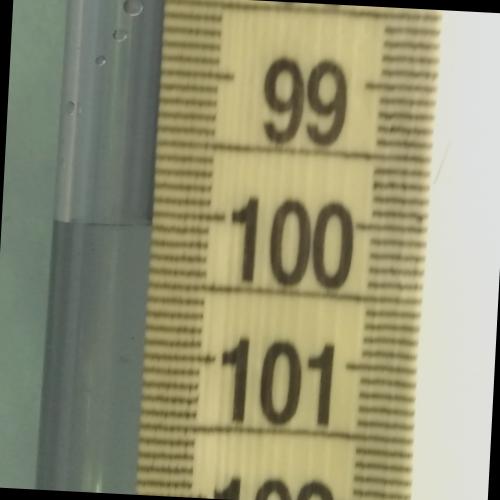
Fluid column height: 100.1 cm